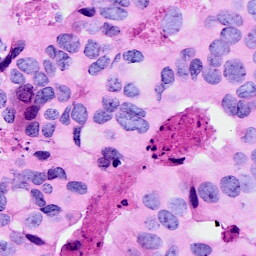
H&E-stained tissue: Breast